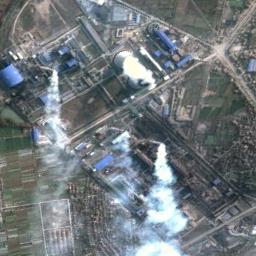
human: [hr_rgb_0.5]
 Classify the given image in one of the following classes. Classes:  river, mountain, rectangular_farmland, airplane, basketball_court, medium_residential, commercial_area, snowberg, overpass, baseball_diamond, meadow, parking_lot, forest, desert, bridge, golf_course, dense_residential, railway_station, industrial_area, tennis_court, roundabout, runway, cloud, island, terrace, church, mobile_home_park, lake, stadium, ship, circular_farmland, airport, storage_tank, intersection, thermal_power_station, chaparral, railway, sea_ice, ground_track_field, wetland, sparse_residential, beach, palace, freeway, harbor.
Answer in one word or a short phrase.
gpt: thermal_power_station